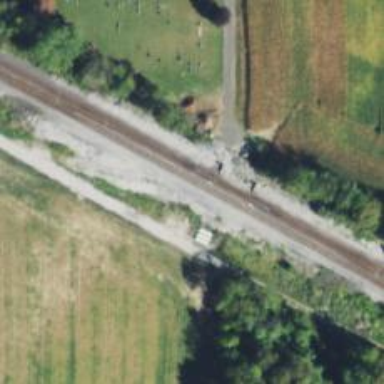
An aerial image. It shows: Railroad crossover.